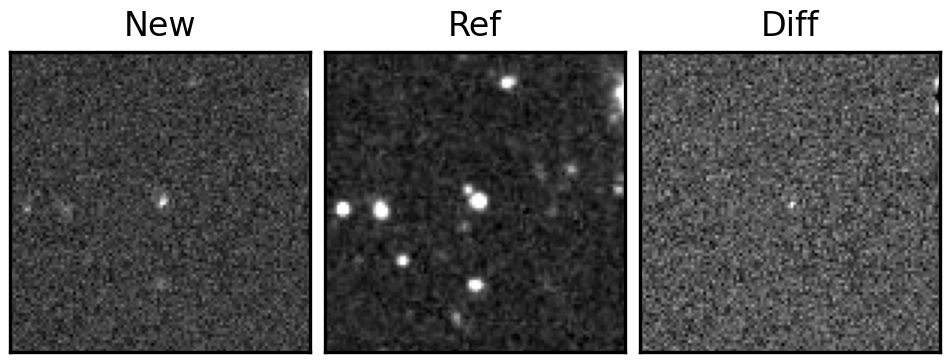
Label: real